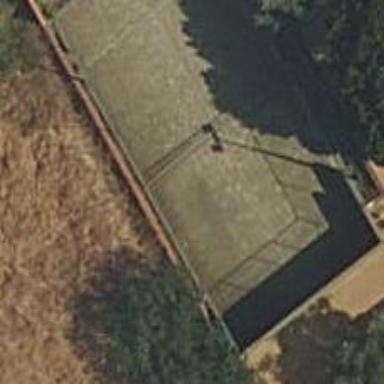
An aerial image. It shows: Tennis court on pitch.